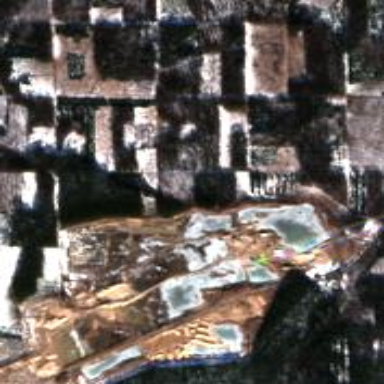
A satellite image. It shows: Quarry area with sand as the primary resource.